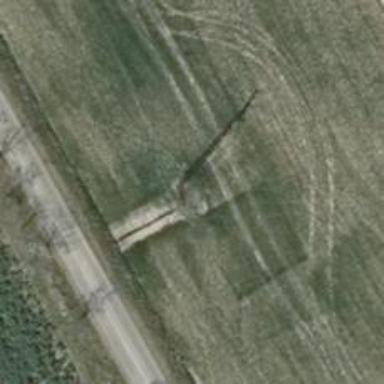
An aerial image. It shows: Power pole.